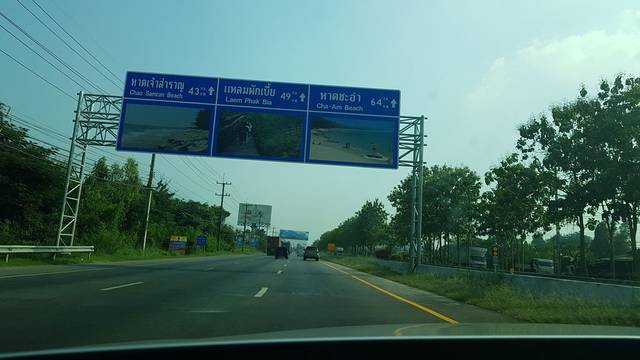
Region: Thailand
Coordinates: 13.258, 99.824